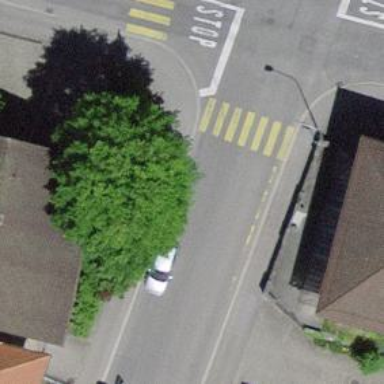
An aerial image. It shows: Marked road crossing.